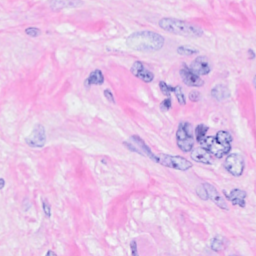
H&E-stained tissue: Breast